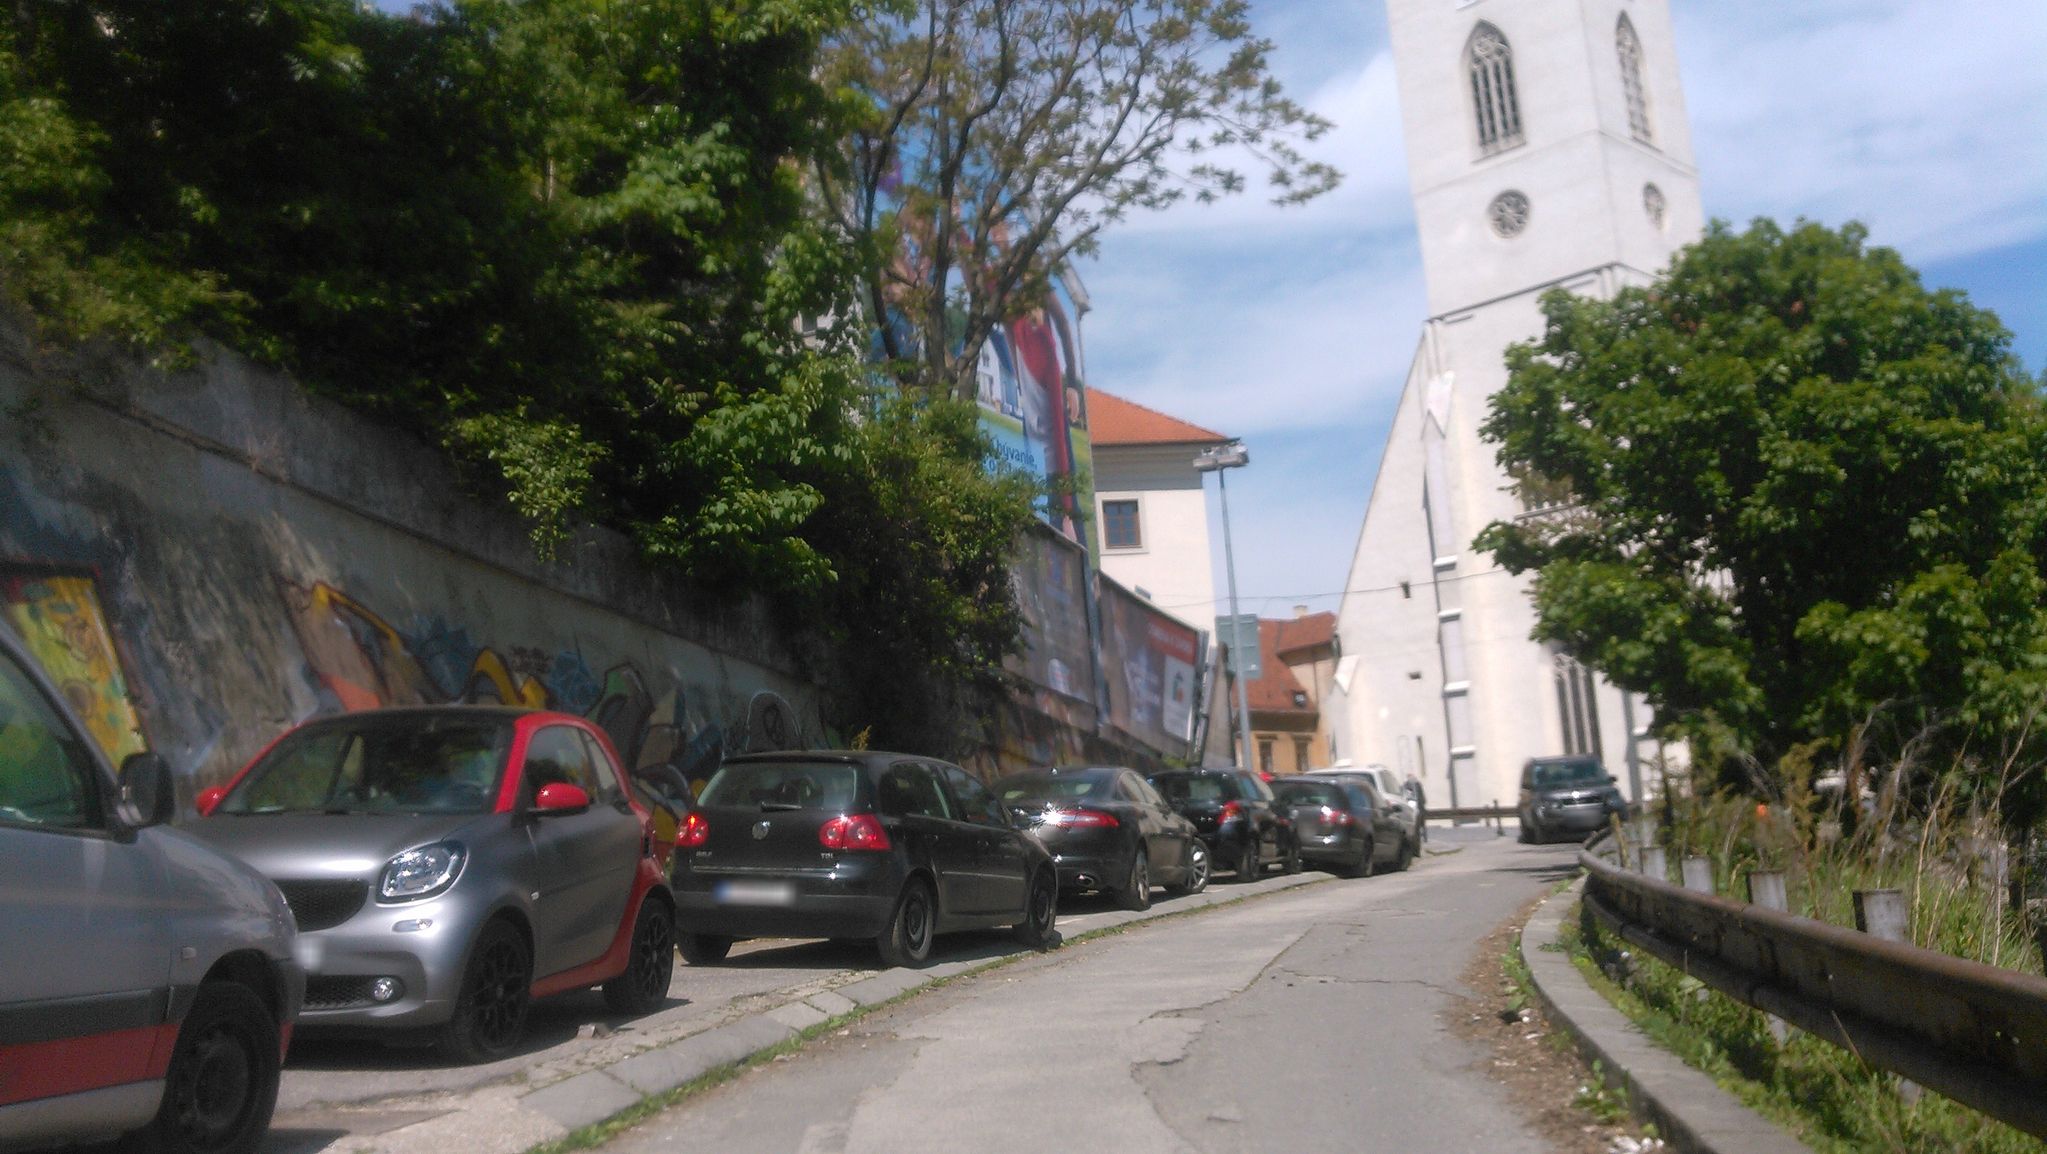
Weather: clear
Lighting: day
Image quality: good
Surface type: cycling surface
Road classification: service, pedestrian
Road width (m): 3.5
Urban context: urban centre
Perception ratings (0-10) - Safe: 4.69, Lively: 8.88, Beautiful: 9.08, Boring: 1.89, Depressing: 2.45, Wealthy: 4.89